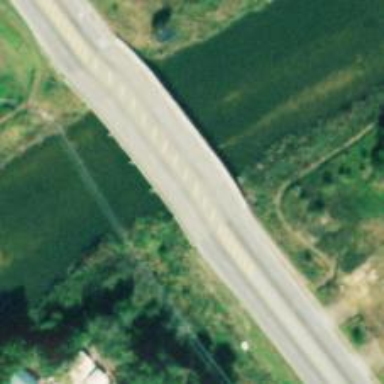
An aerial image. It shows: Primary highway crossing over bridge.